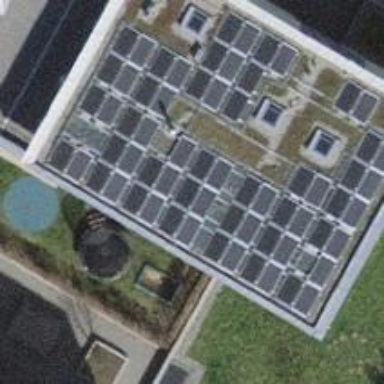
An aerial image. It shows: Solar power generator.